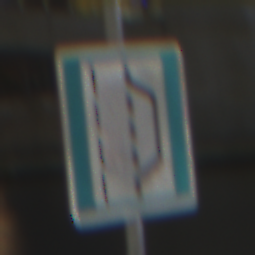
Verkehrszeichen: NothalteUndPannenbucht
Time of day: Night
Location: Outdoor (Urban)
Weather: PartlyCloudy
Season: NotSpecified
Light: Artificial